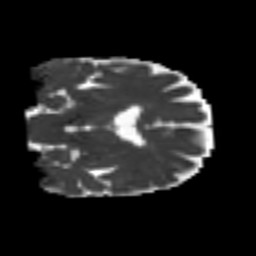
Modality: MD
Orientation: coronal
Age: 60
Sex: female
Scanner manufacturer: siemens
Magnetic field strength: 3 T
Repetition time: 4.999 s
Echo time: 0.07946 s